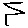
Label: zigzag